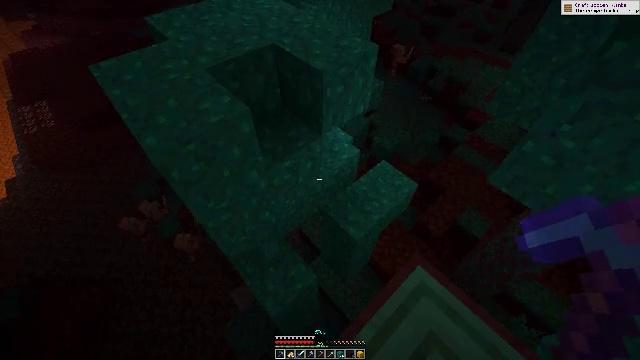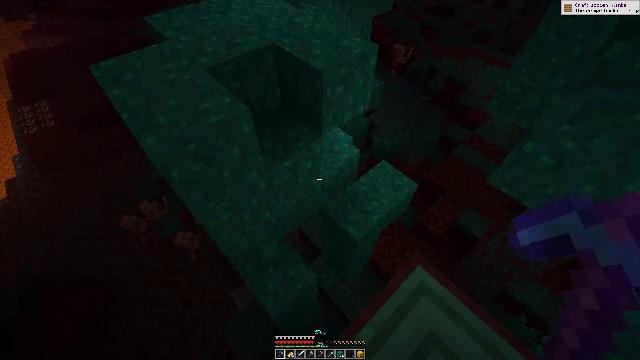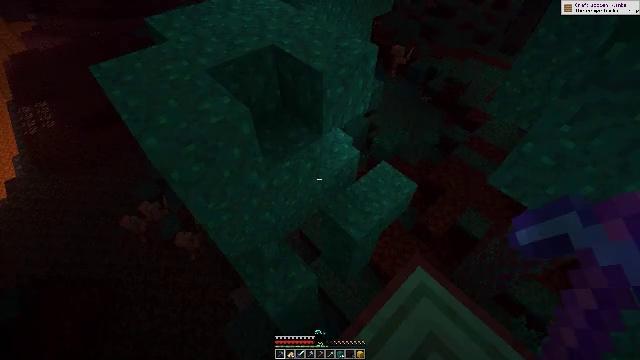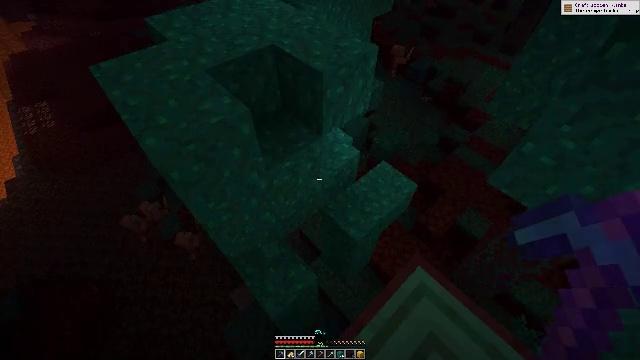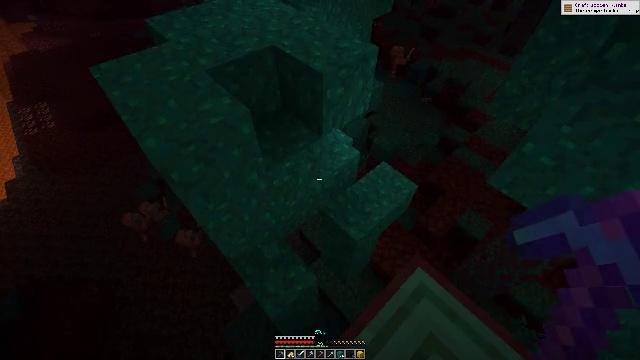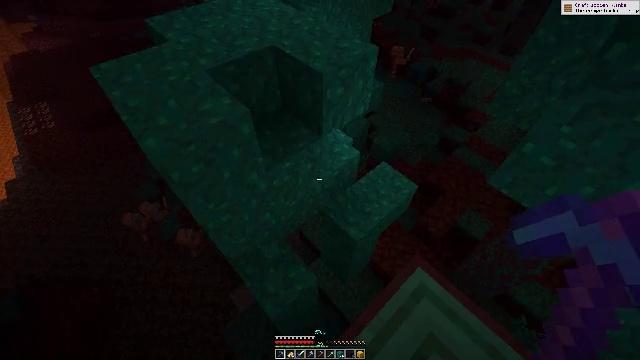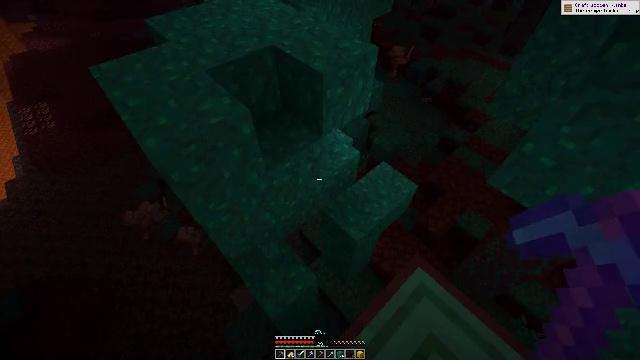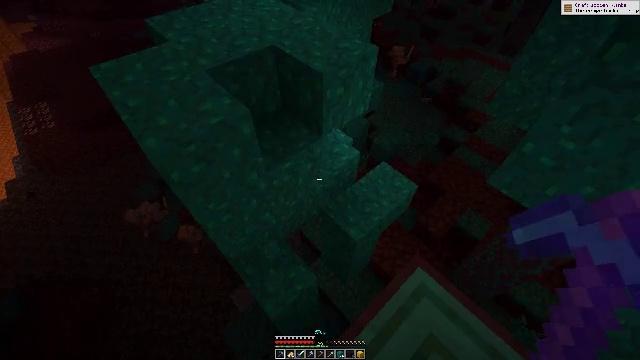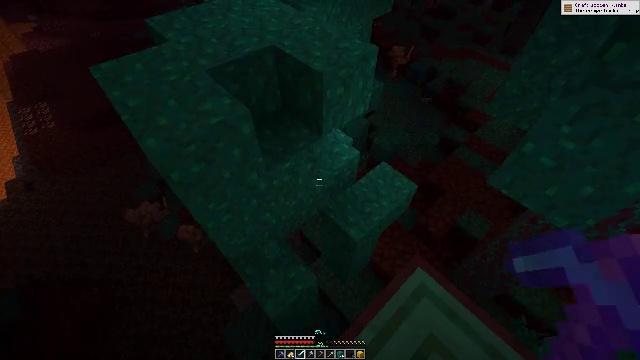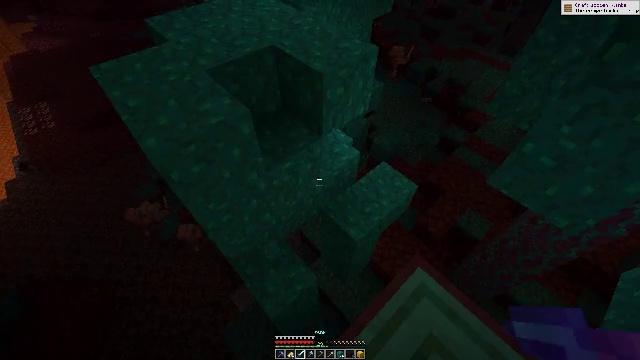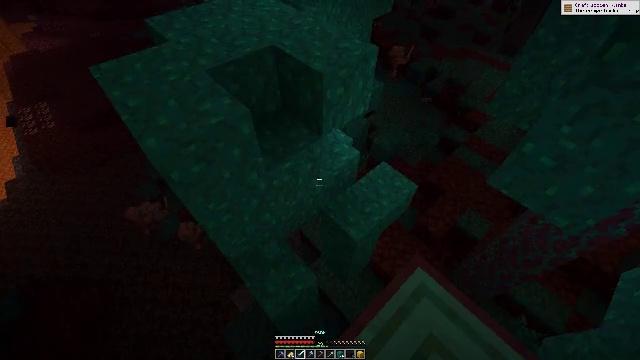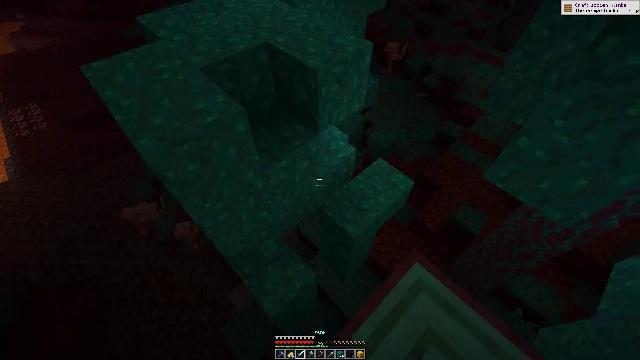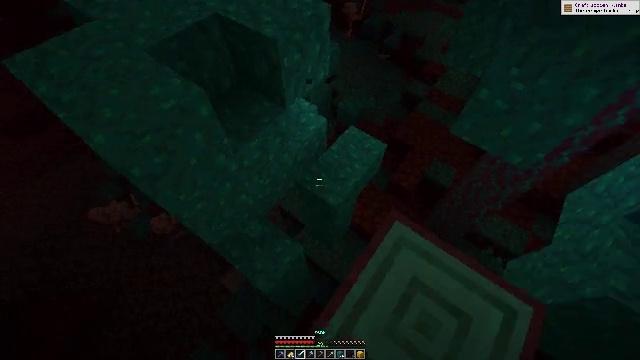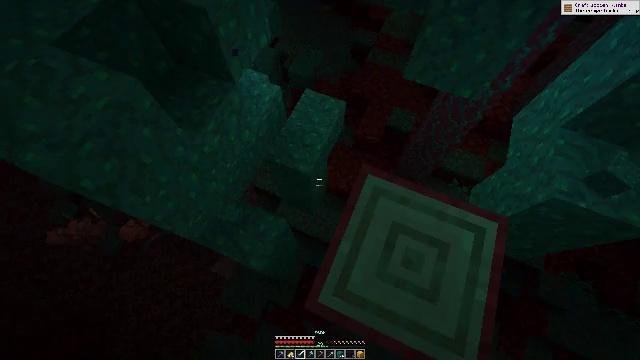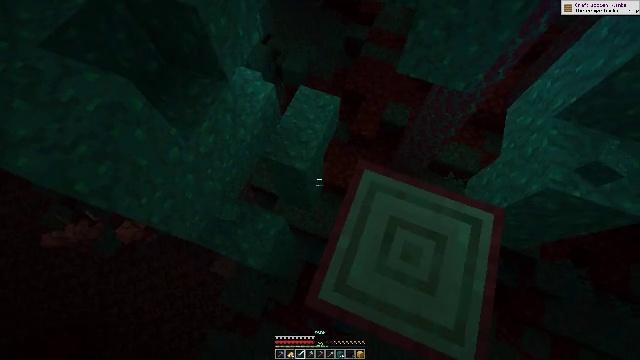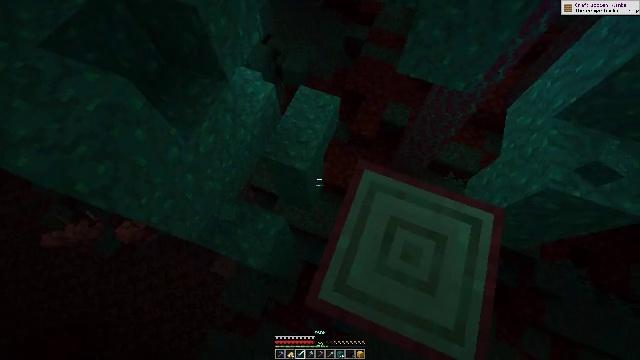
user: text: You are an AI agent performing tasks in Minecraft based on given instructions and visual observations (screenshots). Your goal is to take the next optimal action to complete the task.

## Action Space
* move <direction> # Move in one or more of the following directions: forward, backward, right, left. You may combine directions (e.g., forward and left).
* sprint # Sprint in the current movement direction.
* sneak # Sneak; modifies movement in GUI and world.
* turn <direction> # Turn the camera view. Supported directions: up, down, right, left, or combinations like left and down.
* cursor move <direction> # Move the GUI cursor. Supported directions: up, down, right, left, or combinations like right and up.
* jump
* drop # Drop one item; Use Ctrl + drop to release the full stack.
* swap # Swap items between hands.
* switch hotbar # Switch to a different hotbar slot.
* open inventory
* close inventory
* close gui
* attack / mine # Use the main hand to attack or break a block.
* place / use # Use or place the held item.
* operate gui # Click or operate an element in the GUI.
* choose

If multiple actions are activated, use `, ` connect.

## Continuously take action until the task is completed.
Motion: motion action
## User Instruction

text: Chop down the warped stem from the warped forest.
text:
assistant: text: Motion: no_op
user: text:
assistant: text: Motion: no_op
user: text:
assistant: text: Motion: no_op
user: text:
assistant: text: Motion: no_op
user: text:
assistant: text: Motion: no_op
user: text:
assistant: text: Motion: no_op
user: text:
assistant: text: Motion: no_op
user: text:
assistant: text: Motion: switch to hotbar 3
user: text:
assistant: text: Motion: switch to hotbar 3
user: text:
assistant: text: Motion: switch to hotbar 3
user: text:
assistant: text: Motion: turn right, switch to hotbar 3
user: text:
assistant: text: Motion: turn right and down
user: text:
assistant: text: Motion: turn right and down
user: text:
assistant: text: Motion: turn right
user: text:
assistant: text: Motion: no_op
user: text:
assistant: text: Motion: switch to hotbar 4
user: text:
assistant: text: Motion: turn up, switch to hotbar 4
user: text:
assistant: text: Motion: switch to hotbar 4
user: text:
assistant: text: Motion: no_op
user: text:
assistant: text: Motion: turn right and down
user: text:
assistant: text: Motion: turn right and down
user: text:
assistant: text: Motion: turn right and down
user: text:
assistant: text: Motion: turn right and down
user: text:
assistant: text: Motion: turn right, attack / mine
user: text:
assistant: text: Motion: attack / mine
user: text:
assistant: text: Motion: attack / mine
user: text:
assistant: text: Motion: attack / mine
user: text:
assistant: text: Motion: attack / mine
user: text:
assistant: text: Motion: attack / mine
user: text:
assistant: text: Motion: attack / mine